Question: I have a a room booking system where, a user can choose a room, and then book timeslots for that given room.
I wan't to extend my system a bit, with the option to have a top 10 list of the most booked rooms.
You can see my database, and it's foreign keys here:

I know that I can count all of my bookings that have a room_id of 2 fx:
'''
SELECT COUNT(*) FROM 'bookings' WHERE 'room_id' = 2
'''
But what I want to achive, is having list that would look something like this:
'''
Room1 = 84 bookings
Room2 = 70 bookings
Room3 = 54 bookings
etc.
'''
Can anybody point me in the right direction?
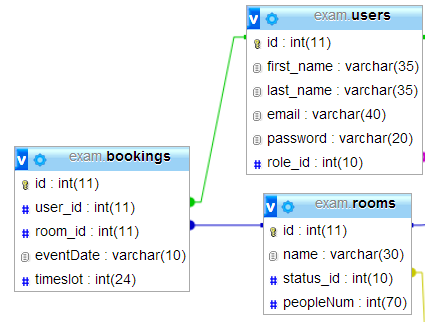
Answer: '''
SELECT COUNT(*) as bCount, room_id
FROM 'bookings'
GROUP BY room_id
ORDER BY bCount
LIMIT 10
'''